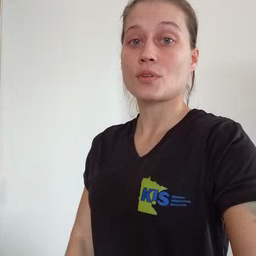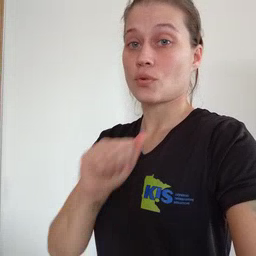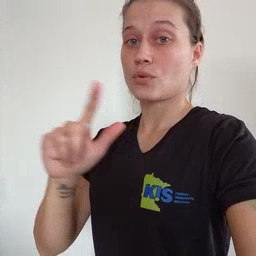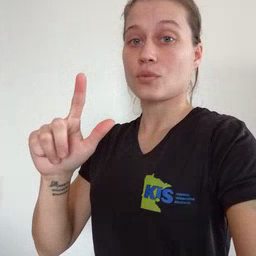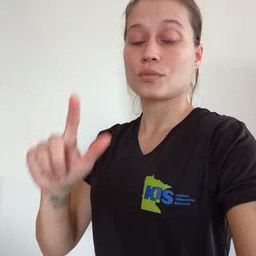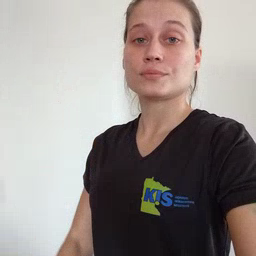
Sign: all